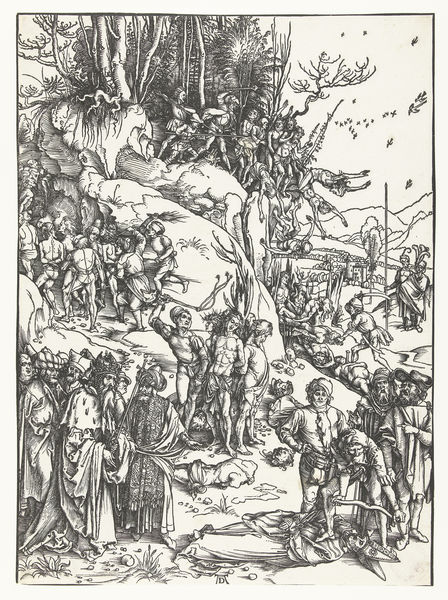
Titel: Het martelaarschap van de Tienduizend
Künstler: Albrecht Dürer
Standort: Amsterdam
Institution: Rijksmuseum
Schlagwörter: berg, weiß, bäume, männer, schwarz, wiese, tot, vögel, pflanzen, krone, schlacht, king, könig, men, people, robes, soldaten, soldier, soldiers, sword, women, black, old, print, druck, stich, ritter, sky, tree, priester, hill, mountain, german, germany, trees, death, armor, grass, dürer, drawing, black and white, hillside, bird, allegory, battle, beard, birds, cross, fall, falling, wind, engraving, pencil, religion, albrecht, albrecht dürer, war, shield, jump, land, whip, durer, dying, spear, burn, torture, hunting, whipping, apocalypse, medevil, captives, punished, brugel, gomory, engravure